Field crop: tomato
Growth stage: 1
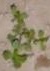
Species: portulaca